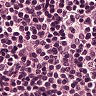
Metastatic tissue present: no